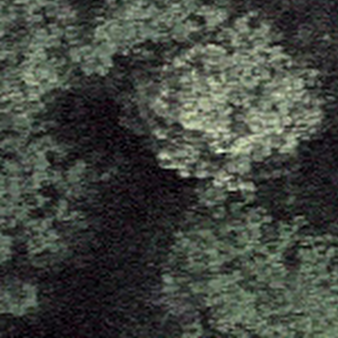
Label: other